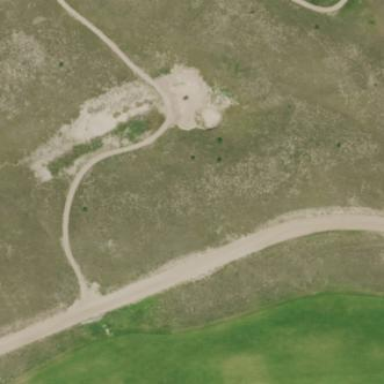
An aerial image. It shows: Sand bunker on golf course.